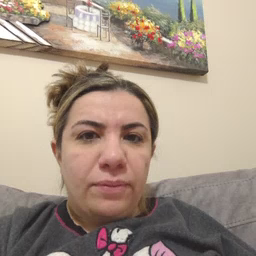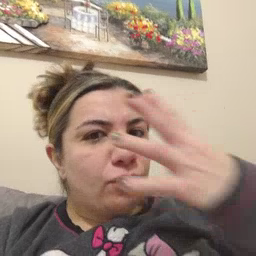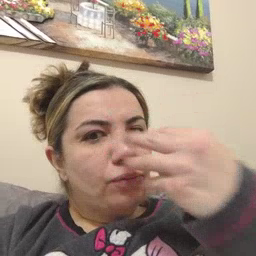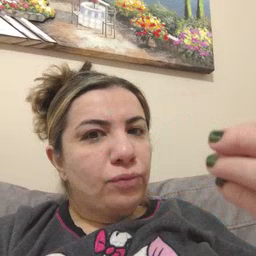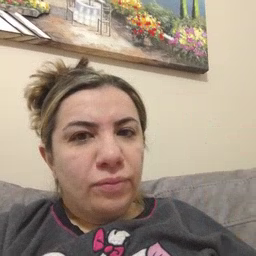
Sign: wolf